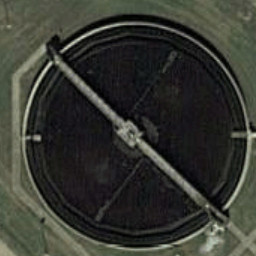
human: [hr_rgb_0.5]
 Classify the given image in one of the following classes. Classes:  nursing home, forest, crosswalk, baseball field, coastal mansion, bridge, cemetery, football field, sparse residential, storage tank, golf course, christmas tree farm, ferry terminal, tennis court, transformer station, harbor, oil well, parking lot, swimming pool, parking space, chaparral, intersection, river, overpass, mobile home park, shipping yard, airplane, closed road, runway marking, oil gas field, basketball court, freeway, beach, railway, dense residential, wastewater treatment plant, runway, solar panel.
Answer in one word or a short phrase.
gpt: wastewater treatment plant